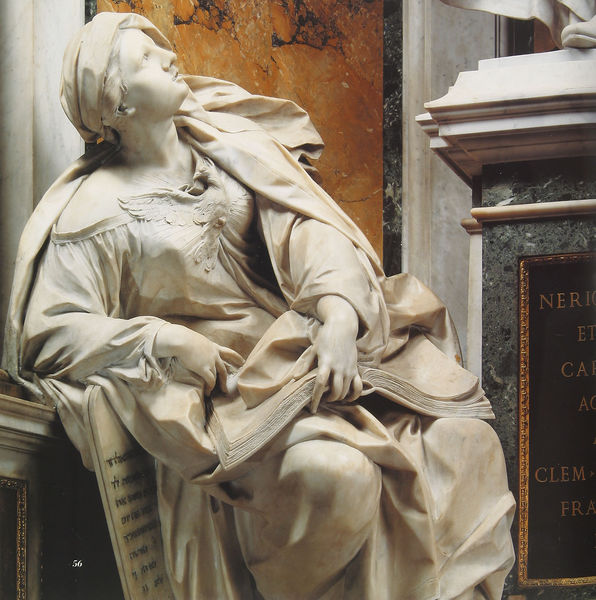
Titel: Monument des Kardinals Neri Corsini (d.Ä.)
Künstler: Giovan Battista Maini
Standort: Rom, S. Giovanni in Laterano (EU - I - Latium)
Schlagwörter: hand, umhang, vogel, frau, kleid, marmor, dame, jung, falten, gesicht, stein, hände, kirche, figur, sitzend, statue, tafel, nachdenklich, buch, maria